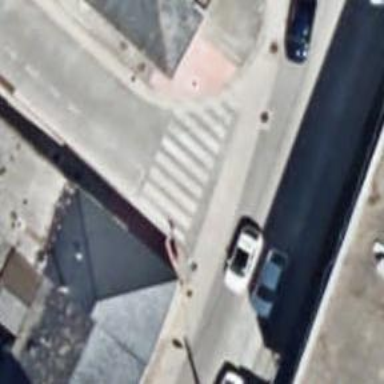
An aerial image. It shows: Uncontrolled crossing on the road.